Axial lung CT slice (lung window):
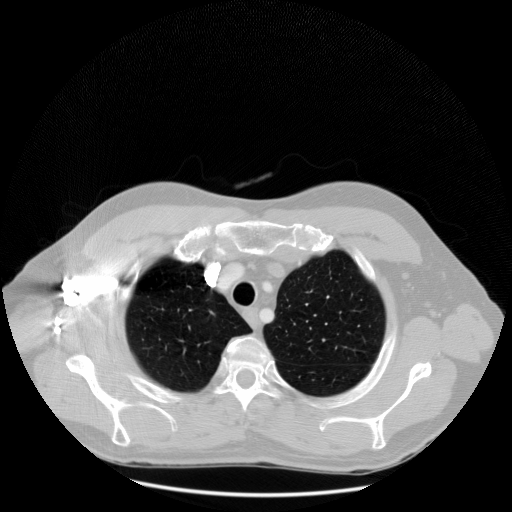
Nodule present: no